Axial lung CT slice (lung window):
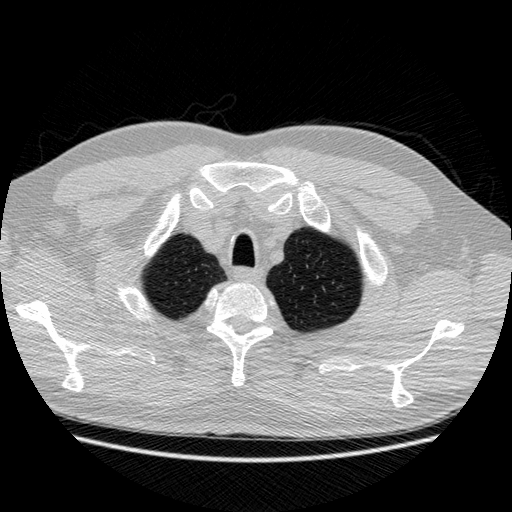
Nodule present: no